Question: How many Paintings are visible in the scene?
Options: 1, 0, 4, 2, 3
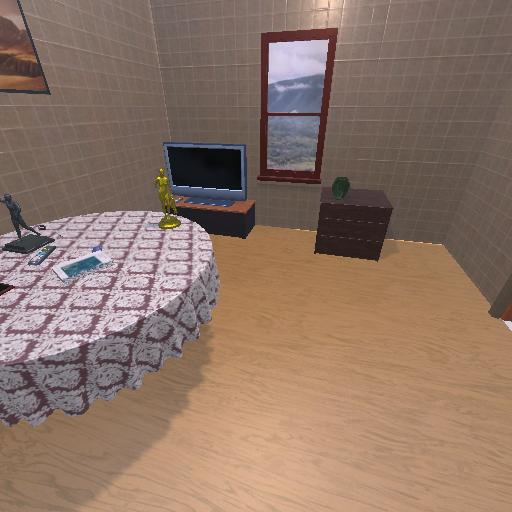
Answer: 1